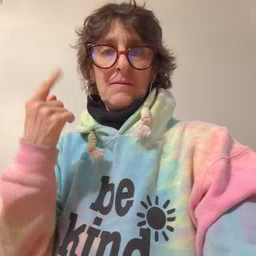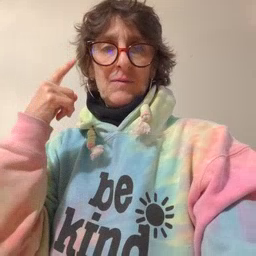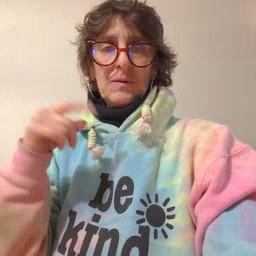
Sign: for